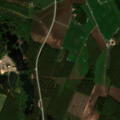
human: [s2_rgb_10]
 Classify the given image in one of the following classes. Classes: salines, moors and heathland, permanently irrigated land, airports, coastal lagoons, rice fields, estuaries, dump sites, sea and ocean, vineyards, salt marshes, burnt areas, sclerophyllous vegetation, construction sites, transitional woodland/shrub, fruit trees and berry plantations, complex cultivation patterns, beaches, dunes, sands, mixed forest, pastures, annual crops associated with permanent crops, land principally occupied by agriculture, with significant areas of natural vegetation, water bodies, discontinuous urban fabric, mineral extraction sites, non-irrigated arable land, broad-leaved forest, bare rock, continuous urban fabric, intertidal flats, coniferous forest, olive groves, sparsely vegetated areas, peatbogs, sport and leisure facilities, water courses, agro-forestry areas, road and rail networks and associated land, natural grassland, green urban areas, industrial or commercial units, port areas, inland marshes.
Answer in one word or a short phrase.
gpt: non-irrigated arable land, coniferous forest, mixed forest